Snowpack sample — Buffalo Mountain, Silverthorne, Colorado, USA (2/22/26, 2:02 PM MST)
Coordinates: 39.622, -106.113
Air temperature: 33 °F
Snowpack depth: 63 cm
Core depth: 20 cm
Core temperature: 23 °F
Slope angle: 11°, slope face: 116°
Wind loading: low
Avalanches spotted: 0
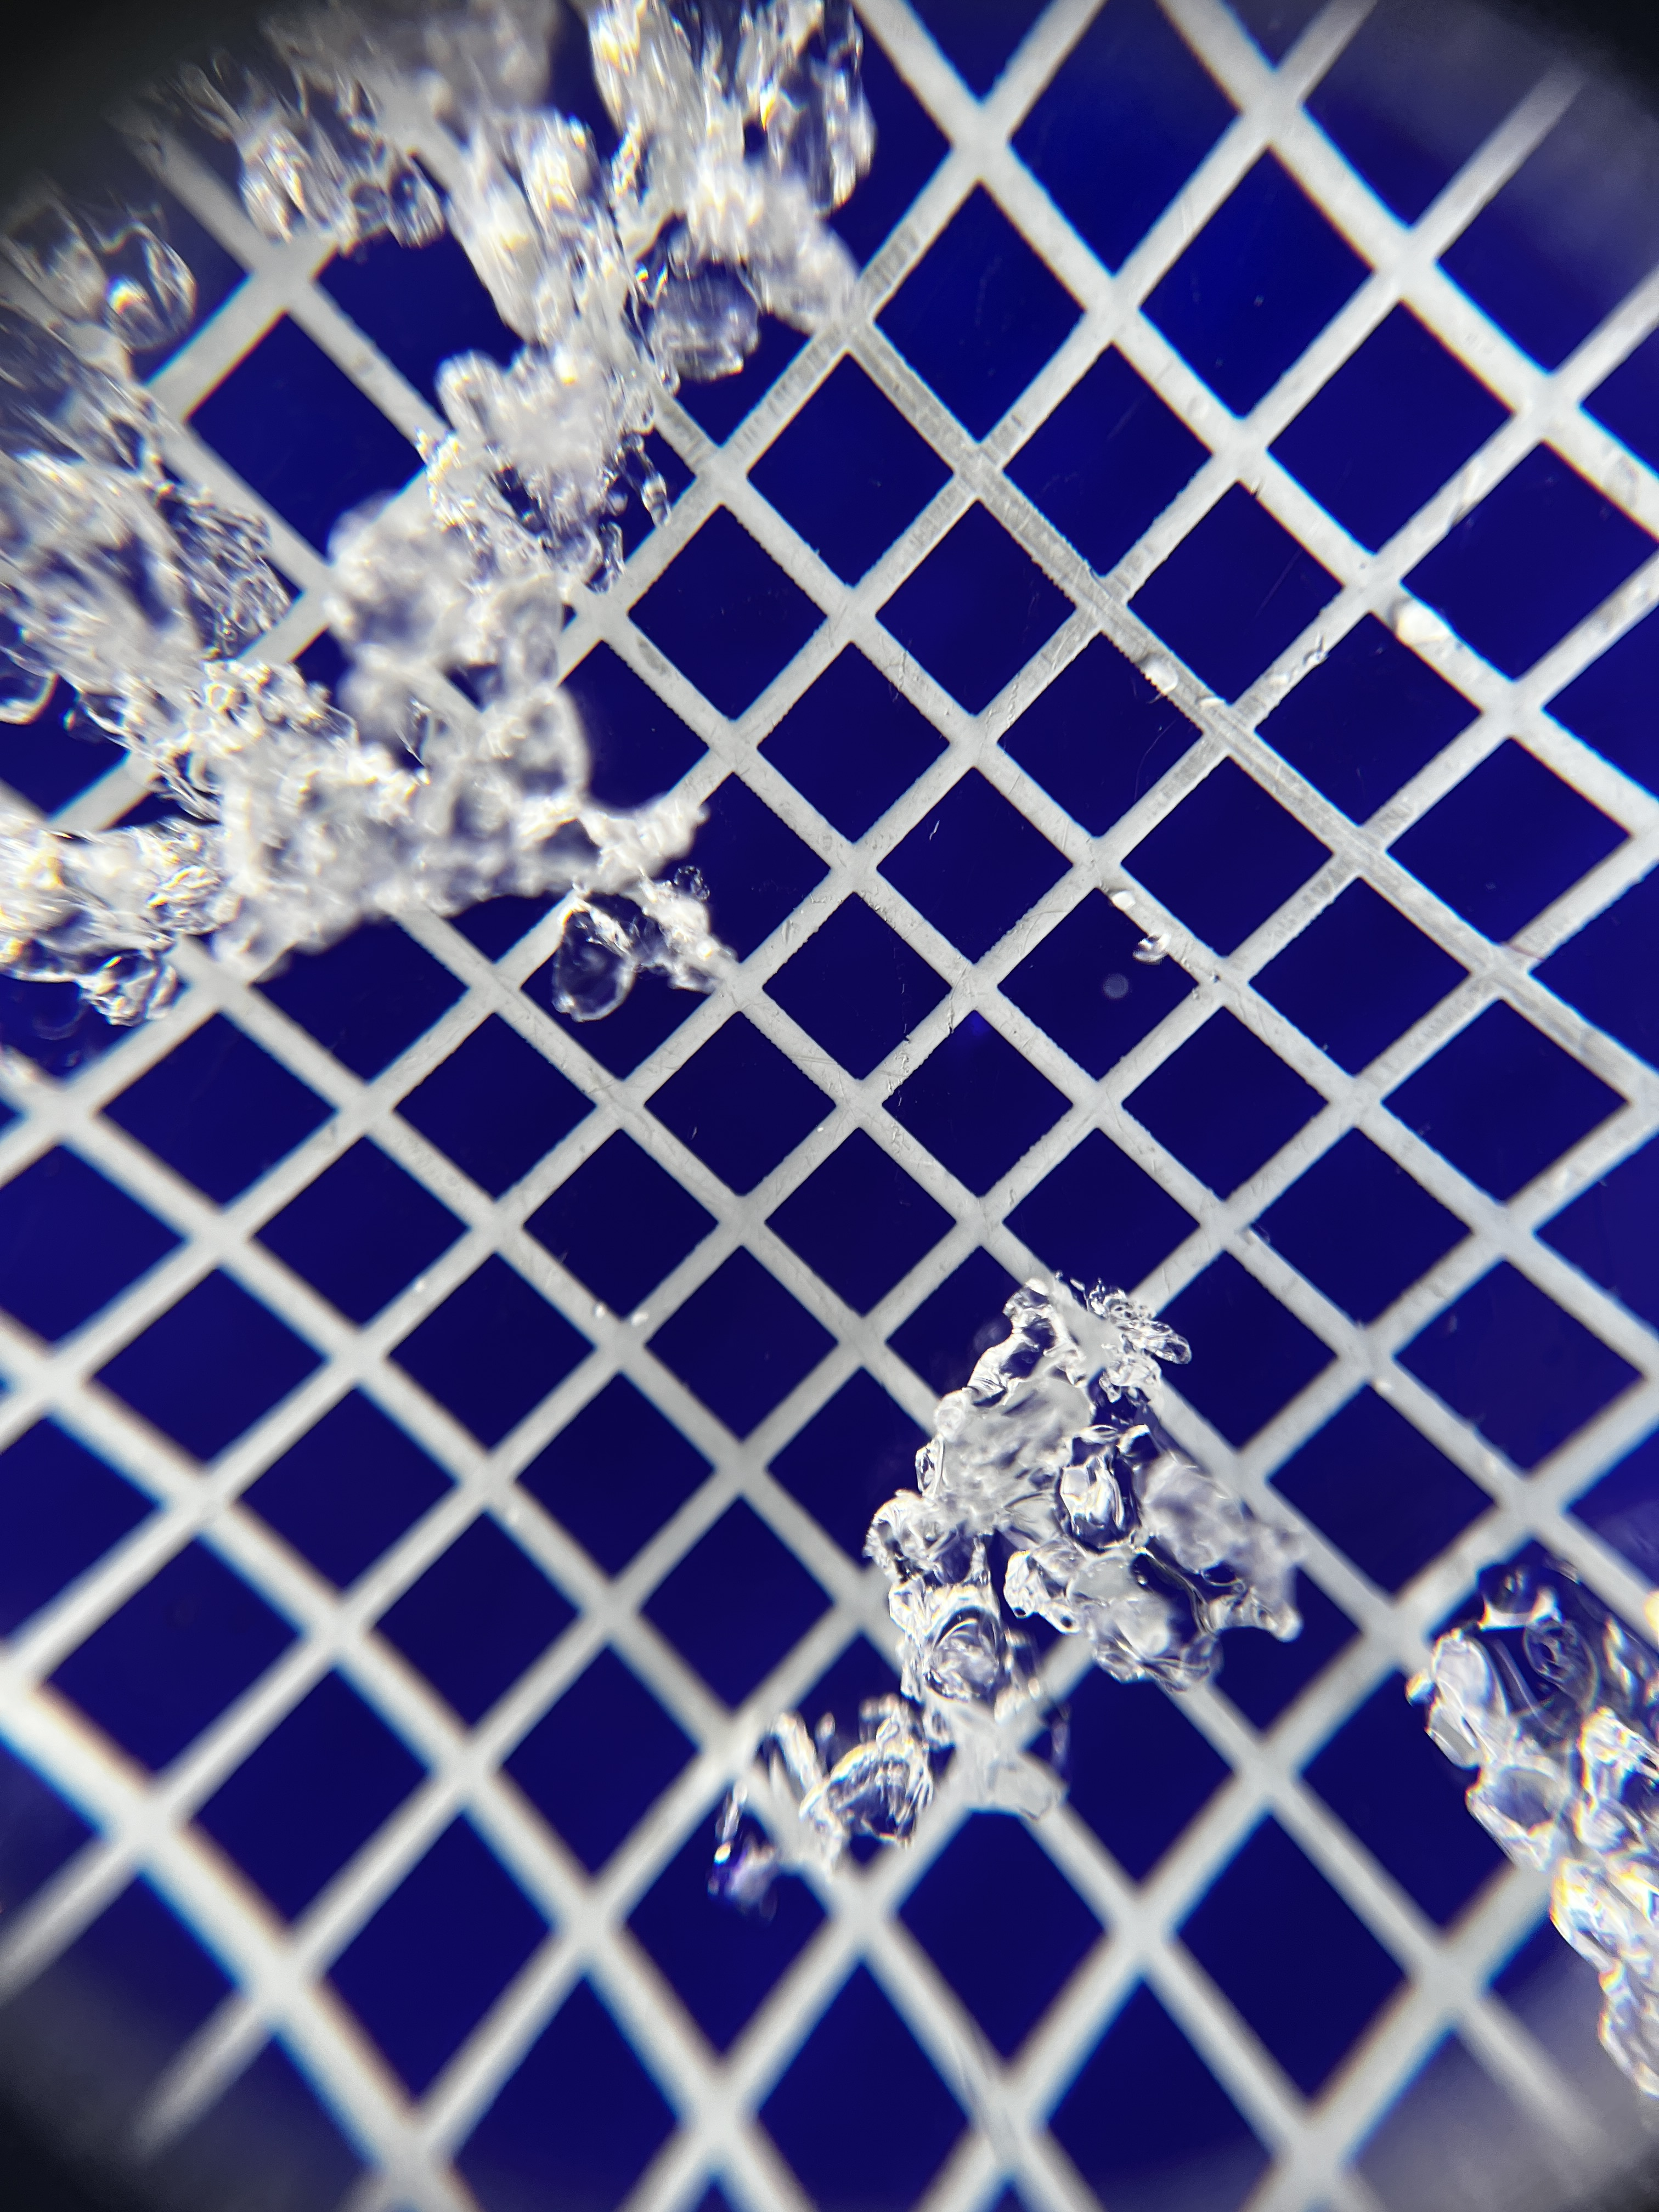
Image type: magnified_profile
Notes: In a firebreak similar to site 1, minimal wind loading with no spotted avalanches (not many faces in view though)